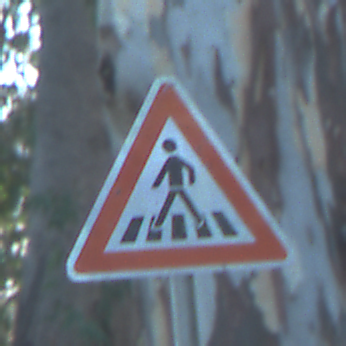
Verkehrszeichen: FussgaengerueberwegRechts
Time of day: MorningAfternoon
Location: Outdoor (Nature)
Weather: Clear
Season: NotSpecified
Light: Natural